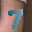
Label: 7